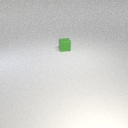
small green rubber cube